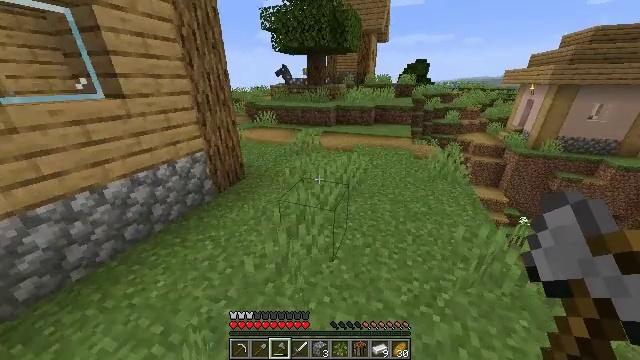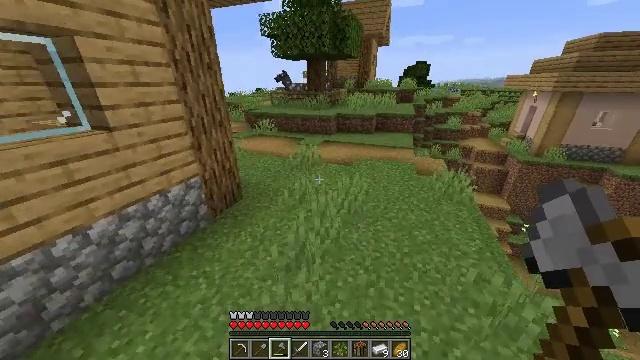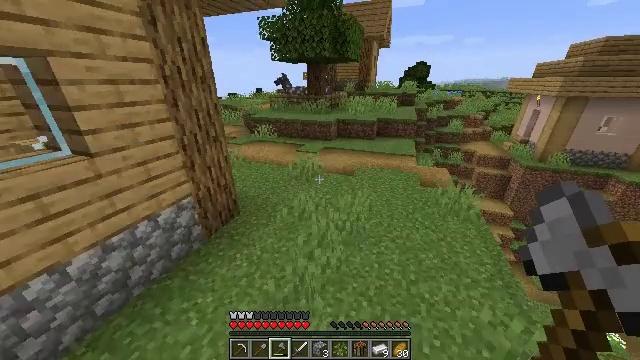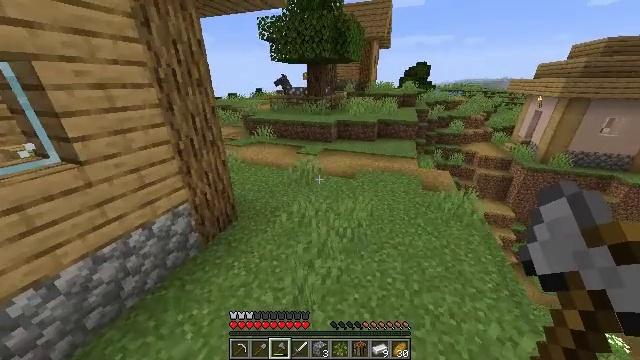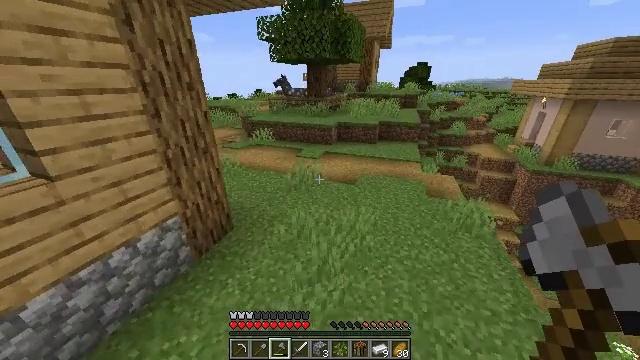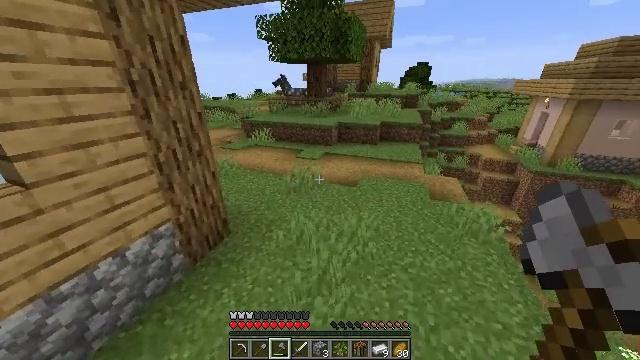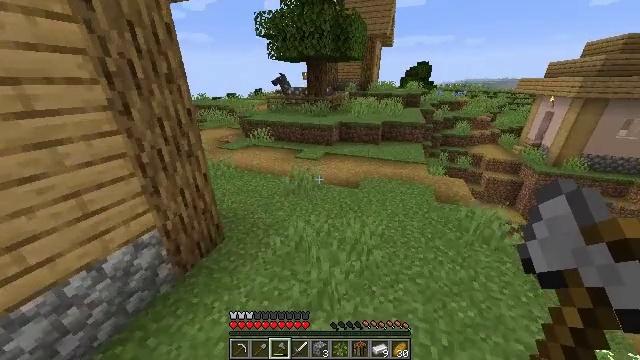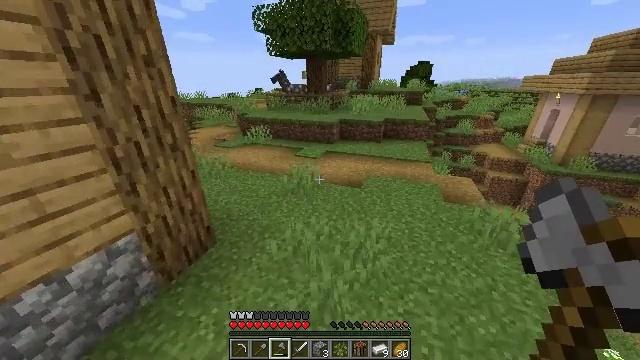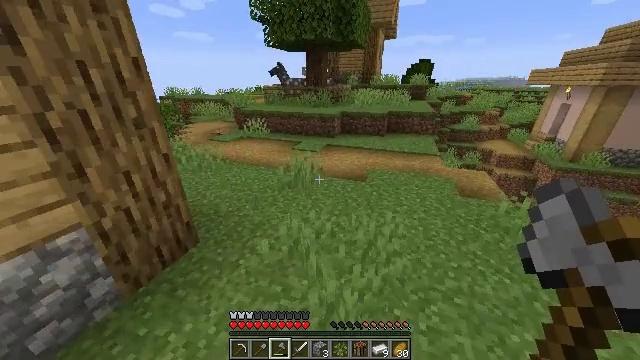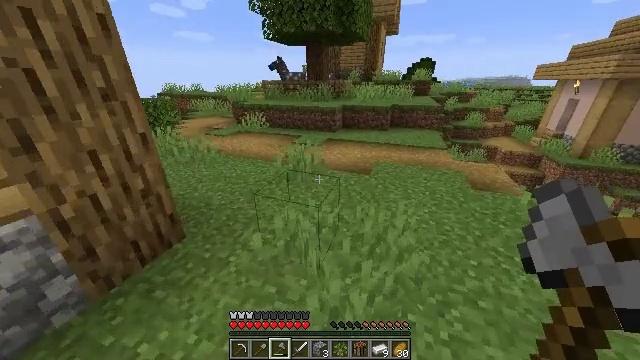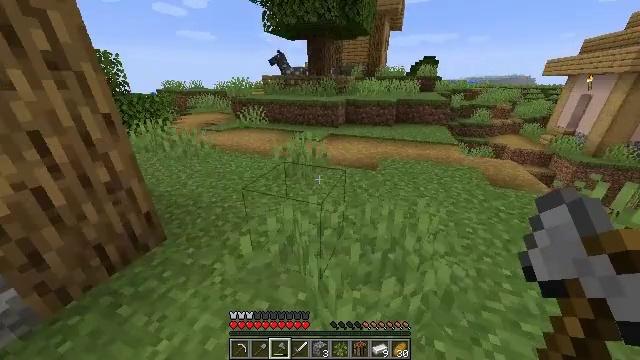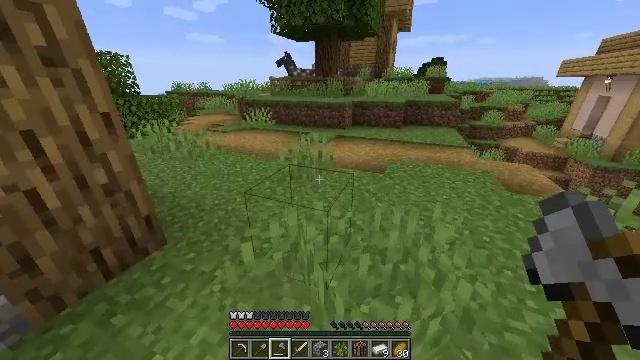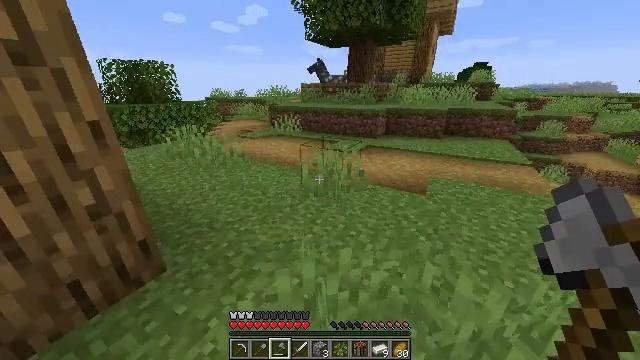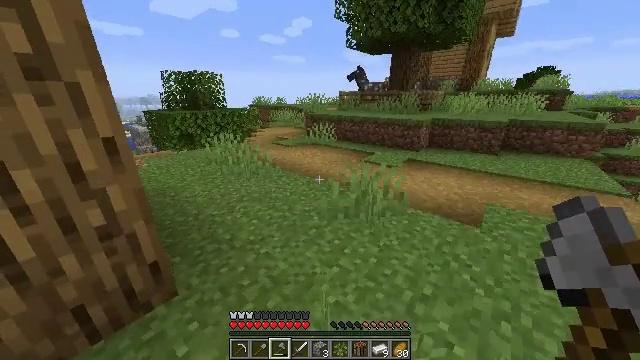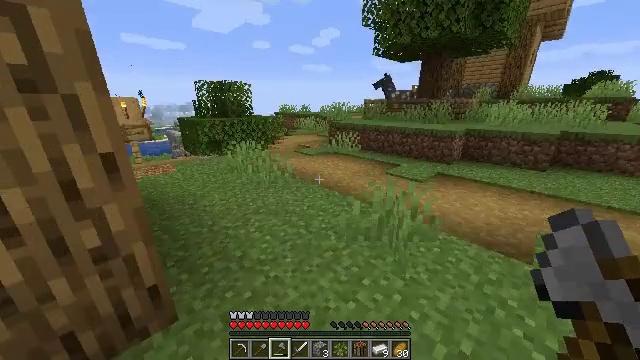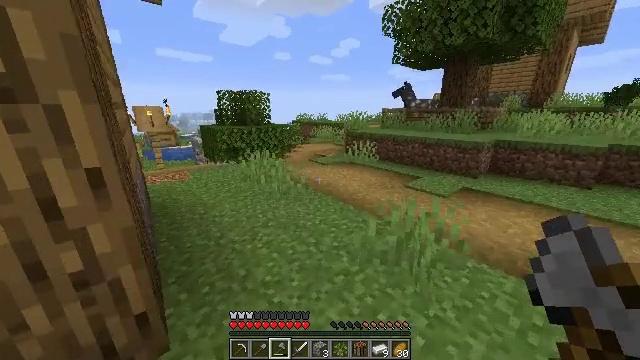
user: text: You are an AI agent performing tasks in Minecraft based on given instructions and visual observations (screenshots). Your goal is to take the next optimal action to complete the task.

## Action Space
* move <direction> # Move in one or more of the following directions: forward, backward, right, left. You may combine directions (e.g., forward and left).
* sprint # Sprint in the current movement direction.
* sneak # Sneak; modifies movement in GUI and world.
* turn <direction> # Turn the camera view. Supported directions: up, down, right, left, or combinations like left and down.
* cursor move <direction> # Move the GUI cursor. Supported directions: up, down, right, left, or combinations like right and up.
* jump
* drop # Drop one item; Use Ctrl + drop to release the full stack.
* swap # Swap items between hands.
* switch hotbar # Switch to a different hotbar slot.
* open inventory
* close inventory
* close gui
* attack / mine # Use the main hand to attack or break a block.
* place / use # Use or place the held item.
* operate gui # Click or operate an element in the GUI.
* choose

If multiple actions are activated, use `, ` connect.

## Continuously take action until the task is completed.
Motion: motion action
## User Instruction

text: Reclaim the oak fence gate by mining.
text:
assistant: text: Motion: move forward, sprint, jump
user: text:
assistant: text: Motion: move forward, sprint, jump
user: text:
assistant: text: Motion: move forward, sprint, jump
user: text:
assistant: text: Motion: move forward, sprint, jump
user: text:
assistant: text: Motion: move forward, sprint
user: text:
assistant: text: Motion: move forward, sprint
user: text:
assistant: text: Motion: move forward, sprint
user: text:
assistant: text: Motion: move forward, sprint
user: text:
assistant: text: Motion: move forward, sprint
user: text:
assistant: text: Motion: move forward, sprint
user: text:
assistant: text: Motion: move forward, sprint, turn left
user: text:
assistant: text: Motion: move forward, sprint, turn left and up
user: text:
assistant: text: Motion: move forward, sprint, turn left and up
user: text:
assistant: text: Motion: move forward, sprint, turn left and up
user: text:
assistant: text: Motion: move forward, sprint, turn left and up
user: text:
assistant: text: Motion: move forward, sprint, turn left and up
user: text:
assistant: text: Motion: move forward, sprint, turn left
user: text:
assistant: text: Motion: move forward, sprint
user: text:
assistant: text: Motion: move forward, sprint
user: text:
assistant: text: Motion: move forward, sprint
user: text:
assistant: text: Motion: move forward, sprint
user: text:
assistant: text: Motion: move forward, sprint
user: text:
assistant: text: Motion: move forward, sprint
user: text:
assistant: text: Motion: move forward, sprint
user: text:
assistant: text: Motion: move forward, sprint
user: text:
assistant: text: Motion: move forward, sprint
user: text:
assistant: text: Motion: move forward, sprint
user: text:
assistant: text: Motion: move forward, sprint
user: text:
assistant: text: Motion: move forward, sprint
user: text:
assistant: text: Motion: move forward, sprint